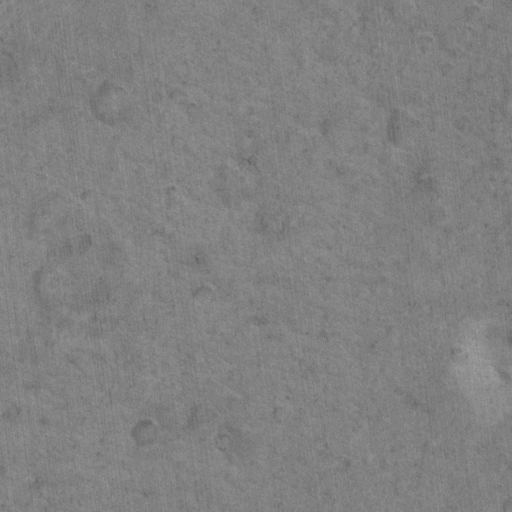
Classes present: Background, Cone